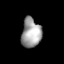
Tissue: lung
Cell type: Endothelial cells
Senescence score: 0.1871
Nuclear area (px): 564
Mean DAPI intensity: 159.883